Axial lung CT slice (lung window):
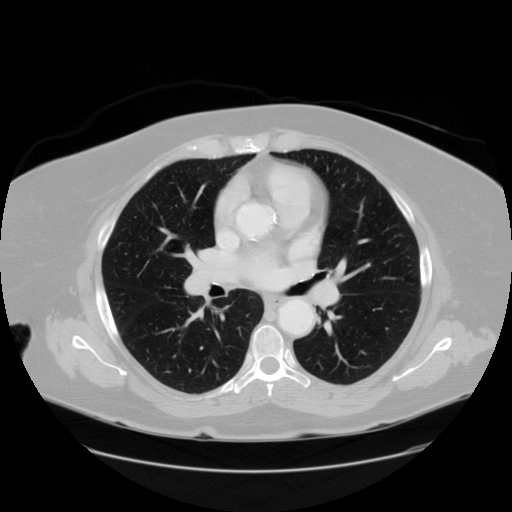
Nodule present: no